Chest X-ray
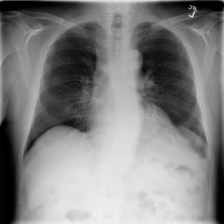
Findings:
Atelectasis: positive
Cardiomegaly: negative
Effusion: negative
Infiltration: negative
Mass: negative
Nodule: negative
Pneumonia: negative
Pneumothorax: negative
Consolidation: negative
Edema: negative
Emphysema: negative
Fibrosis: negative
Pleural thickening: negative
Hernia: negative